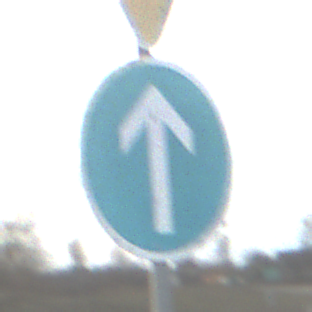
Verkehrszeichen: VorgeschriebeneFahrtrichtungGeradeaus
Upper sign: VorfahrtGewaehren
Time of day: SunriseSunset
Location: Outdoor (RoadRail)
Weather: PartlyCloudy
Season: NotSpecified
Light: Natural